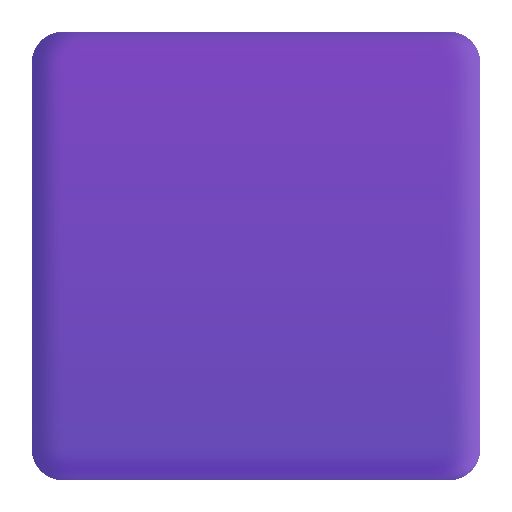
purple square color